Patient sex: M
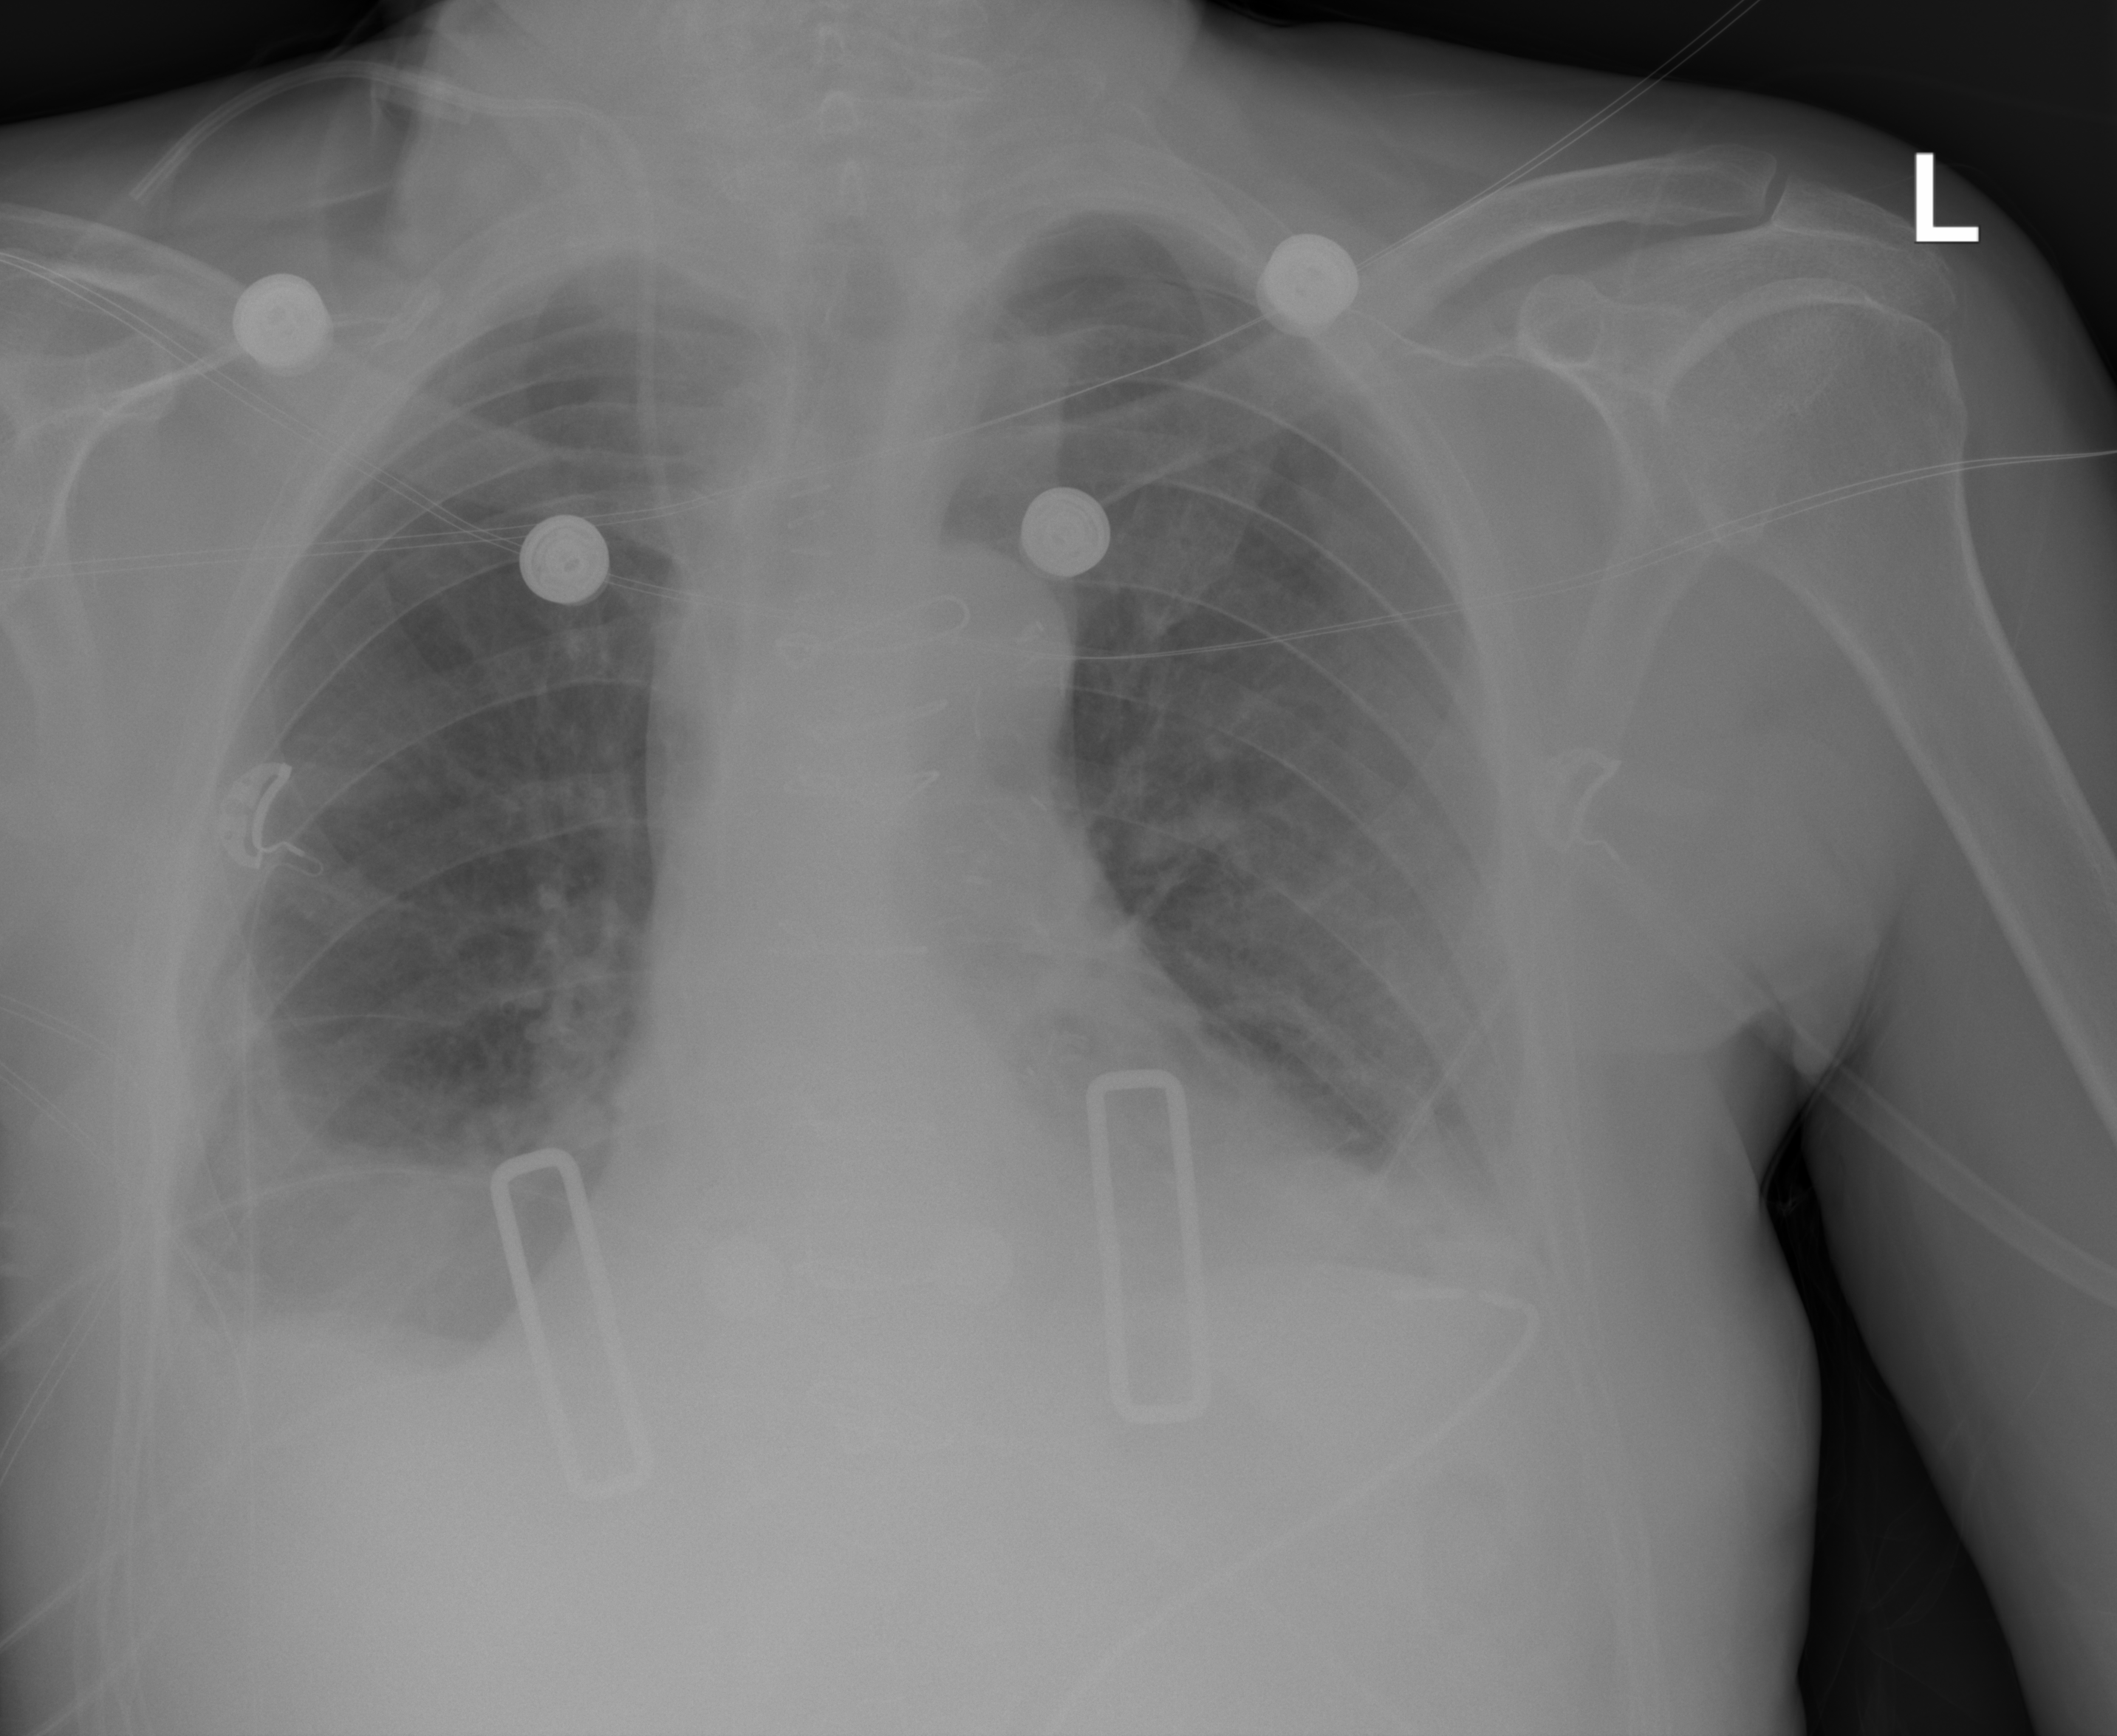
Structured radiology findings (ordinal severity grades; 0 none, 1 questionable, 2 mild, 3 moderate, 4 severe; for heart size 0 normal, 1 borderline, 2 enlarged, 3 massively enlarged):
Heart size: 1
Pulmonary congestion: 2
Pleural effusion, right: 2
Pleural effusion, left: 2
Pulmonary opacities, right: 0
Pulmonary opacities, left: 0
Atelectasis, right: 2
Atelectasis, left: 2